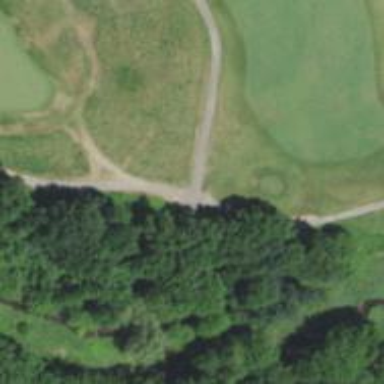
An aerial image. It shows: Service road used as golf cart path.